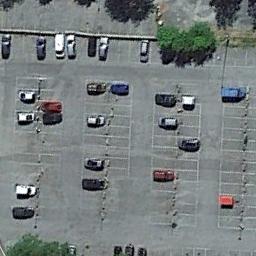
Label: parking_lot